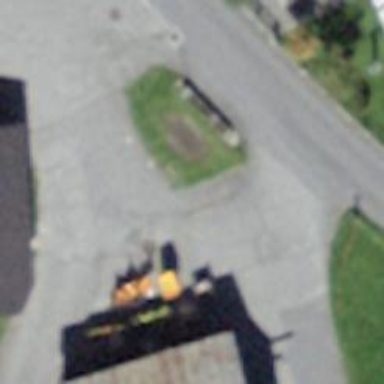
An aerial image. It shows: Driveway.